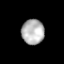
Tissue: lung
Cell type: Epithelial cells
Senescence score: 0.1881
Nuclear area (px): 553
Mean DAPI intensity: 179.931